Question:
My condition is: When the first time the status is either Open or Blocked which can be seen in Col3, take the next consecutive row only if its status is 'Closed'. If not, keeping looking until Closed appears and stop.
In the above example, The second row is what I am looking for as my output. How do I achieve this? Thank you!
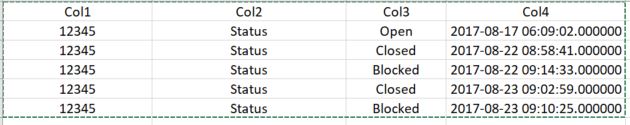
Answer: You want the first "Close" after an "Open" or "Blocked", presumably per 'Col1'. You can use window functions for this. A generic solution that should work in just about any database is:
'''
select t.*
from (select t.*,
row_number() over (partition by col3 order by col4) as seqnum
from (select t.*,
min(case when col3 in ('Open', 'Blocked') then col4 end ) over (partition by col1) as first_open_blocked
from t
) t
where col3 = 'Closed' and col4 > first_open_blocked
) t
where seqnum = 1;
'''
In Postgres, I would suggest:
'''
select distinct on (col1) t.*,
from (select t.*,
min(col4) filter (where col3) over (partition by col1) as first_open_blocked
from t
) t
where col3 = 'Closed' and col4 > first_open_blocked
order by col1, col4;
'''